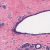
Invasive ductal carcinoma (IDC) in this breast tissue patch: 0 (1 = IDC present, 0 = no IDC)